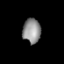
Tissue: prostate
Cell type: T cells
Senescence score: 0.3393
Nuclear area (px): 433
Mean DAPI intensity: 142.605